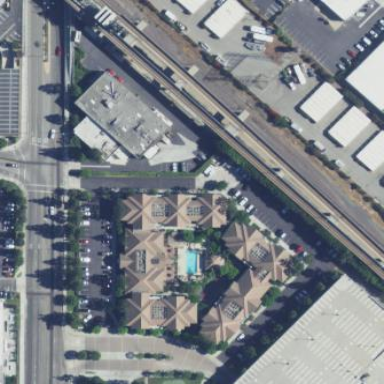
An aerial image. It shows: Hotel building.